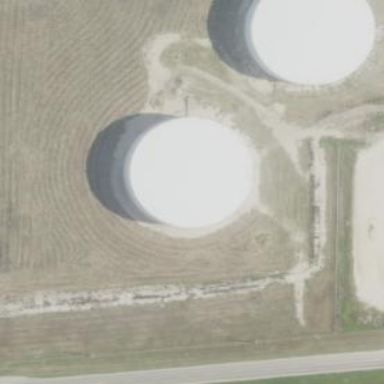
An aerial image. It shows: Storage tank that is man-made.